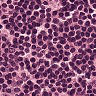
Metastatic tissue present: no